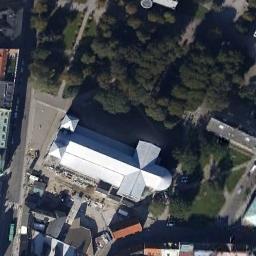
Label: church